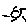
Label: sun